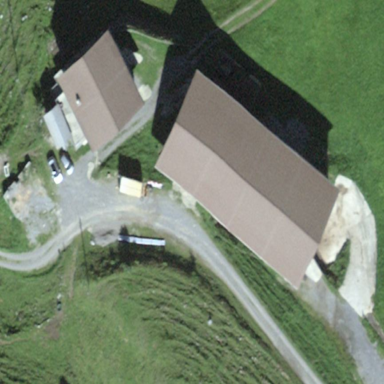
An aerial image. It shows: Farm with farmyard.